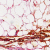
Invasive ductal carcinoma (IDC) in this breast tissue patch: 0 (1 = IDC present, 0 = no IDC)